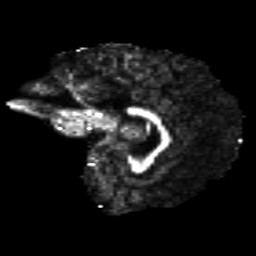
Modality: FA
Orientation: sagittal
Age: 24
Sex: female
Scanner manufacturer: siemens
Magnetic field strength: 3 T
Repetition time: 8.8 s
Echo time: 0.085 s